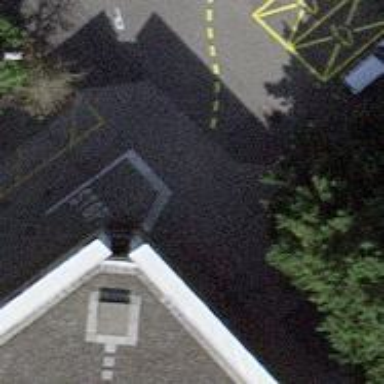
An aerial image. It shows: Bollard.